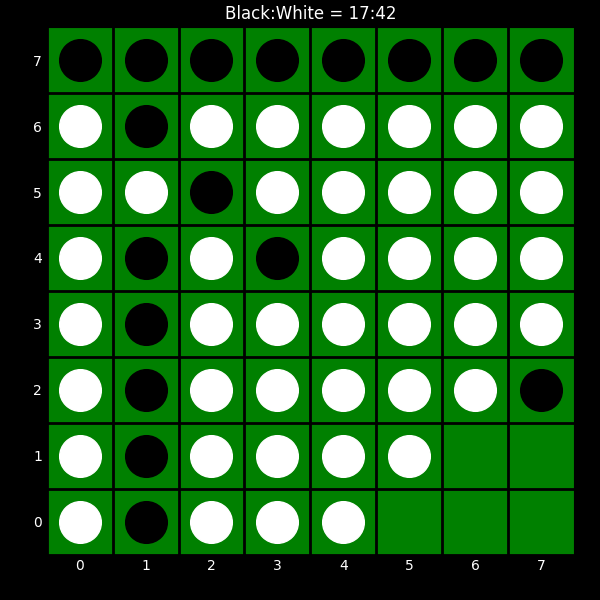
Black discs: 17
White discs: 42